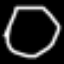
Label: octagon